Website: apple
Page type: order-returns
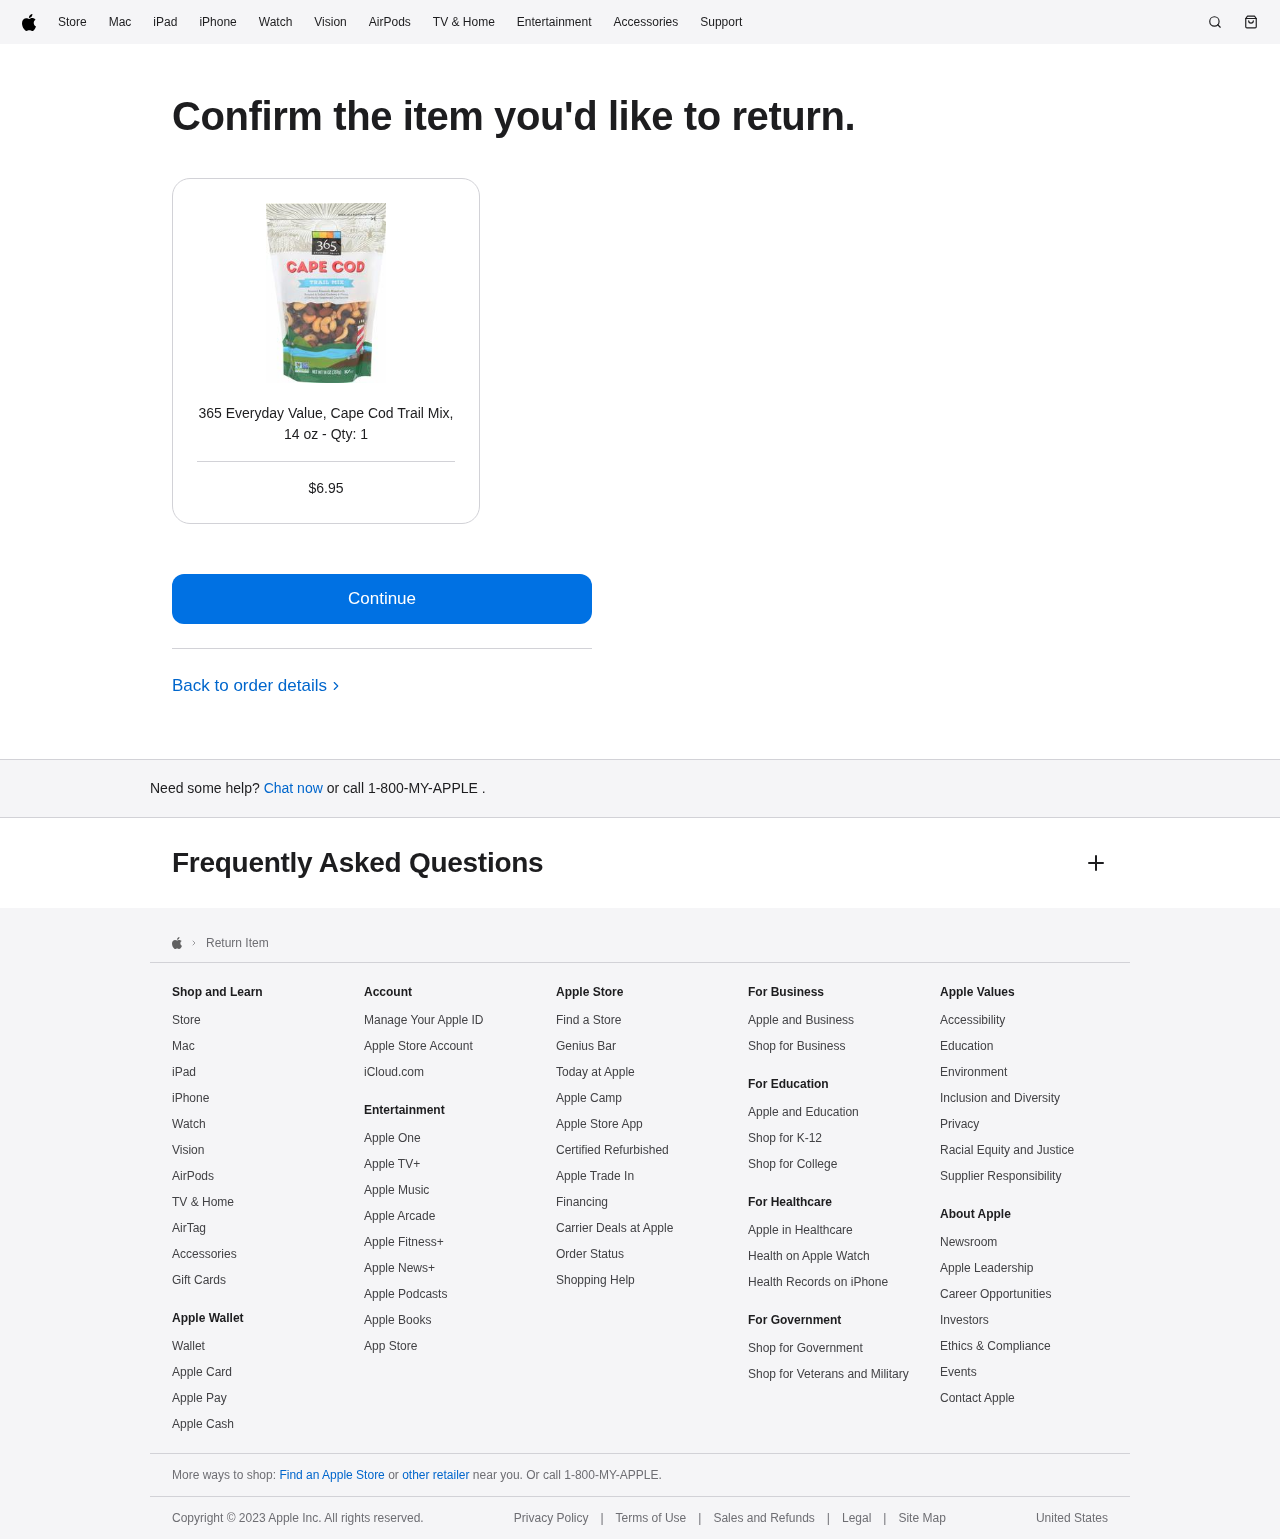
Product elements: key: PRODUCT1_NAME
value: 365 Everyday Value, Cape Cod Trail Mix, 14 oz
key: PRODUCT1_PRICE
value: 6.95
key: PRODUCT1_QUANTITY
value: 1